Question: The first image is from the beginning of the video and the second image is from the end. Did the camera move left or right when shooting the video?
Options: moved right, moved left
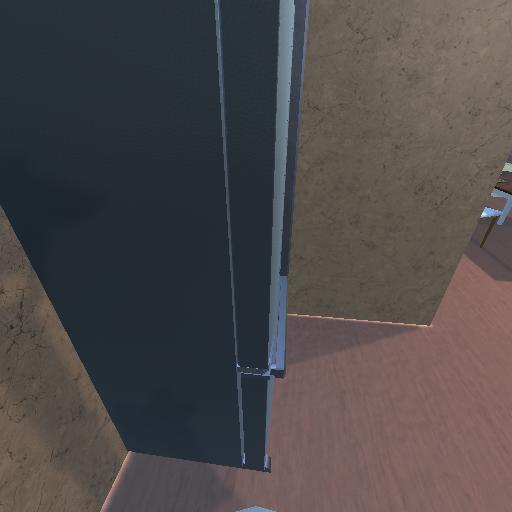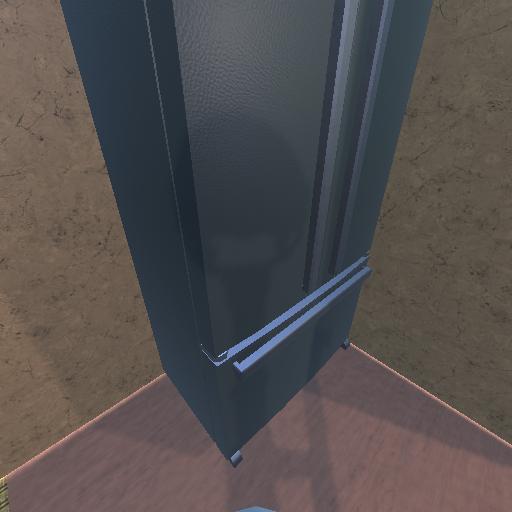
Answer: moved right